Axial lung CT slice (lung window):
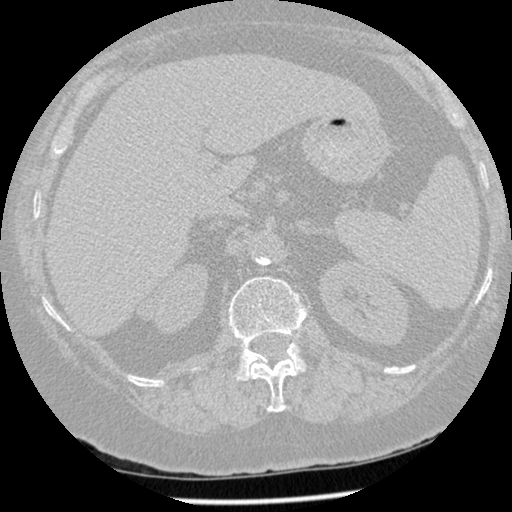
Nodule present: no